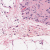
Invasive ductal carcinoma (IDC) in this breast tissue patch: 1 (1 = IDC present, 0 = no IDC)